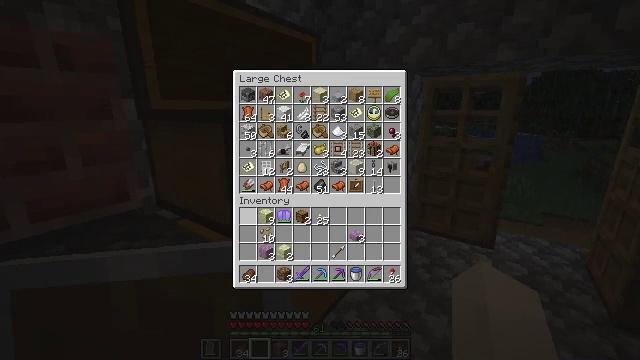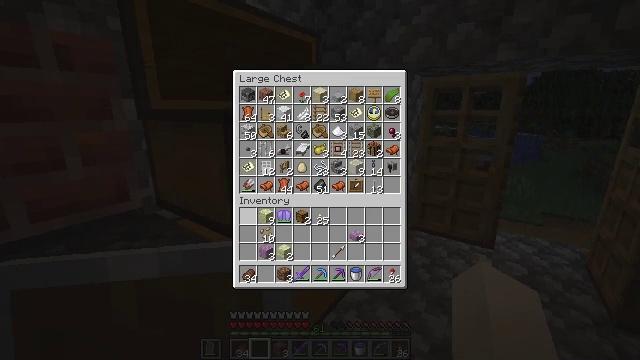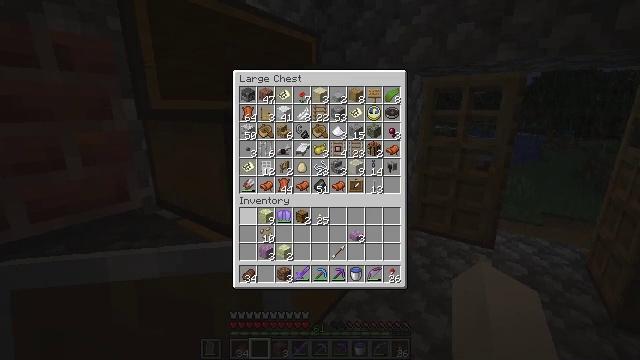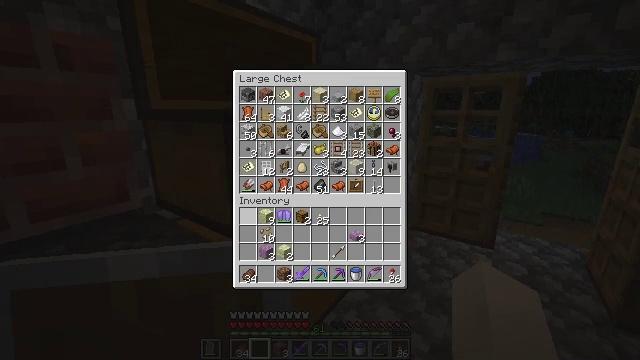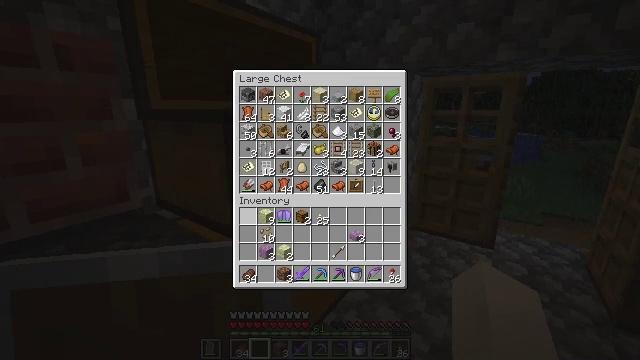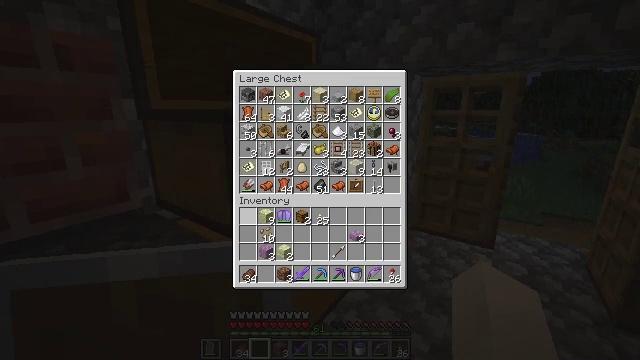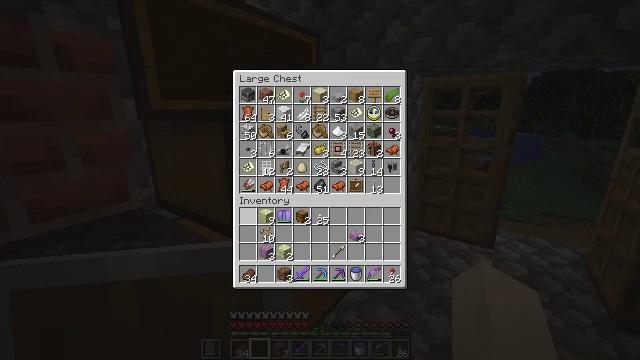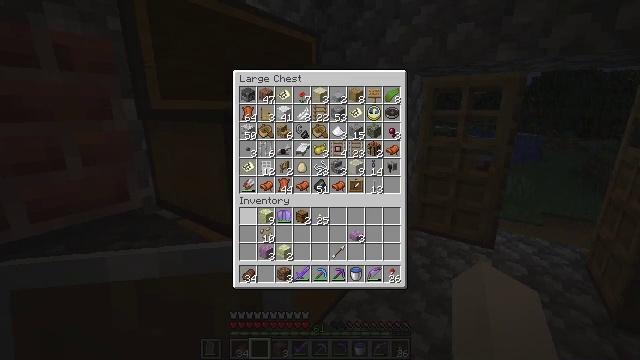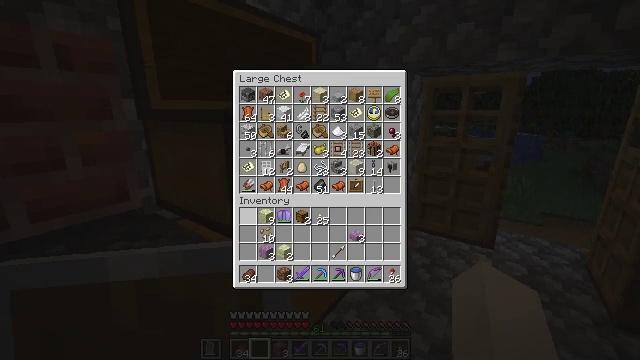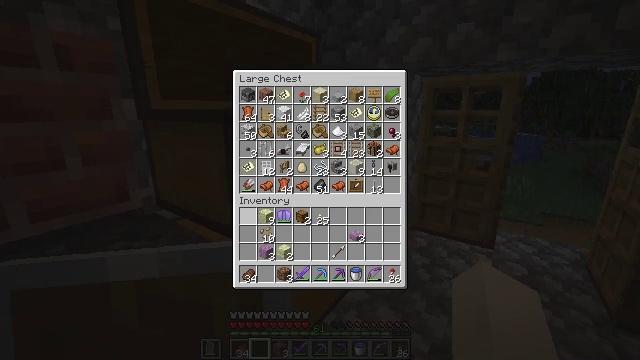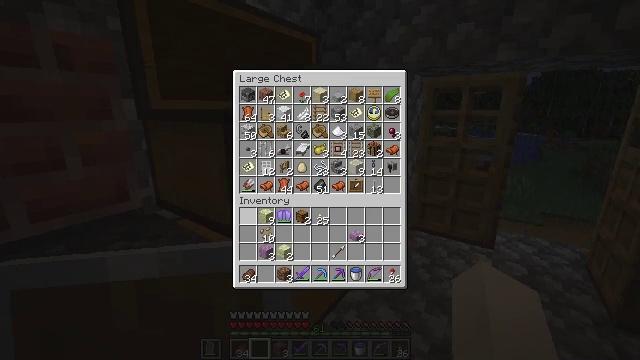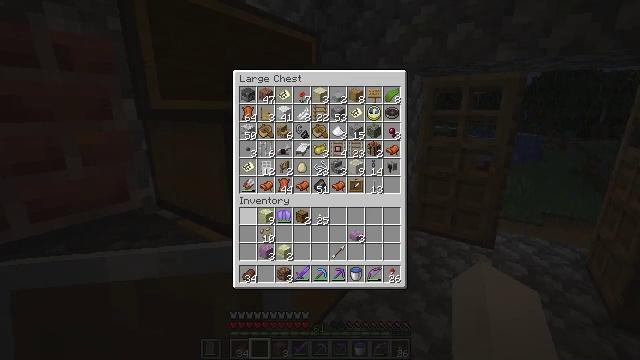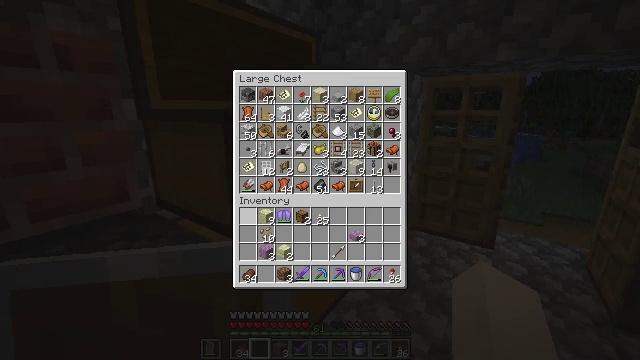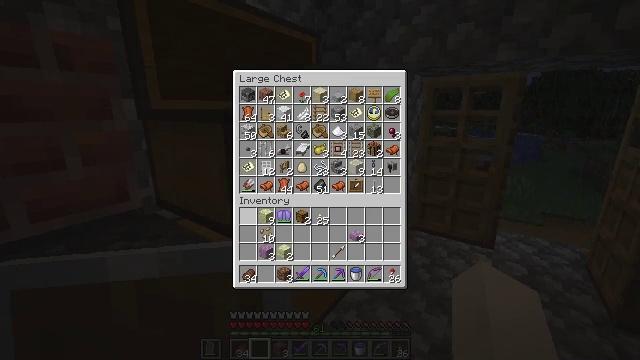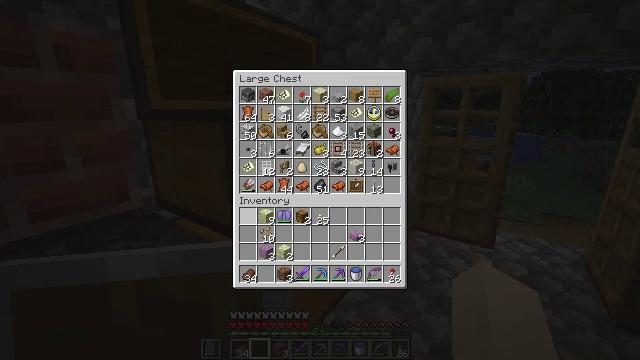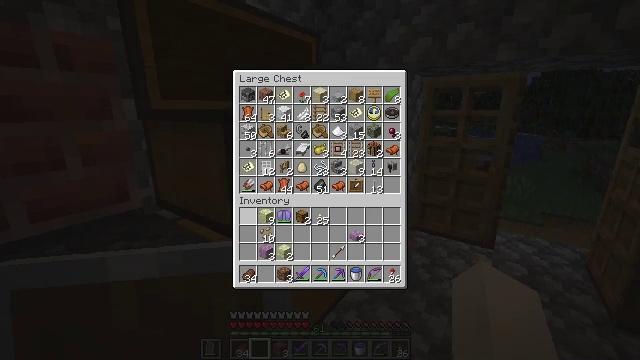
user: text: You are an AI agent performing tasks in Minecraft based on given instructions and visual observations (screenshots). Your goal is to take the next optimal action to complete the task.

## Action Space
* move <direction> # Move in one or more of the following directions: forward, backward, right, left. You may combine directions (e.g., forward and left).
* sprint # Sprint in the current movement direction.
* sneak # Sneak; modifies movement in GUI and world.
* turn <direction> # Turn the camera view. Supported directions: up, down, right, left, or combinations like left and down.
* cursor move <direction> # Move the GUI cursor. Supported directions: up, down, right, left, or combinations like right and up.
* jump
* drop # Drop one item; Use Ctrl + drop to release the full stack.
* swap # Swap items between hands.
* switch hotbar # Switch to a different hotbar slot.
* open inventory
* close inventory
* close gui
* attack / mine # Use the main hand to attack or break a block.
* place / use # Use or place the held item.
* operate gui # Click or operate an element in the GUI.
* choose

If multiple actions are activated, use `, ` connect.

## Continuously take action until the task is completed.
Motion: motion action
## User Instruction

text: Retrieve the shulker box into the inventory.
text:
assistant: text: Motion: no_op
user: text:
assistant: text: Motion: no_op
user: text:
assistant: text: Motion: no_op
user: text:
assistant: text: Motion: no_op
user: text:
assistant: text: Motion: no_op
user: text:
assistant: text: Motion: no_op
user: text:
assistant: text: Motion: no_op
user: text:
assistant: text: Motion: no_op
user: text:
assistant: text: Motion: no_op
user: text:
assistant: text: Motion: no_op
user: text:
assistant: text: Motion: no_op
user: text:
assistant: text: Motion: no_op
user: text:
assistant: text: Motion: no_op
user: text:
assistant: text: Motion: no_op
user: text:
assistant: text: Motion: no_op
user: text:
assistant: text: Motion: no_op
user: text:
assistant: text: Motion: no_op
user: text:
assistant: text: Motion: no_op
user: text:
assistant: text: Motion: close inventory
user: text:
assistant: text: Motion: close inventory
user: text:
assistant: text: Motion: turn right, close inventory
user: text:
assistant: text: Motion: turn right
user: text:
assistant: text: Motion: turn right
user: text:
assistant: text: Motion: turn right and up
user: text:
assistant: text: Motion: turn right and up
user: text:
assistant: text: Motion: turn left
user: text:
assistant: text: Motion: no_op
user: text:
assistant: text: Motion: turn down
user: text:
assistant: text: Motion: turn left and down
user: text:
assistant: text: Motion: turn left